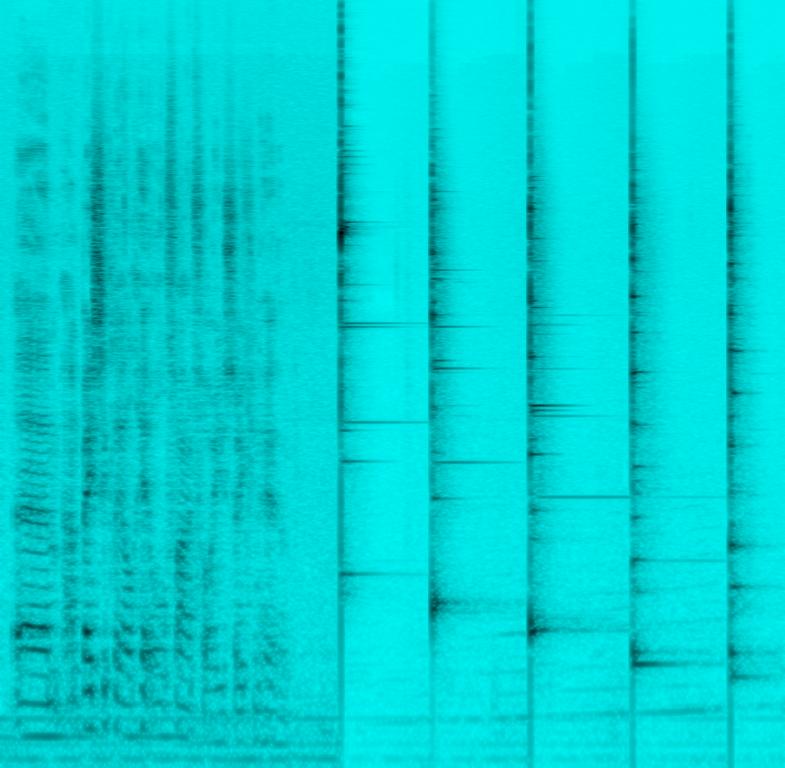
The low quality recording features a tutorial that consists of a flat male vocal talking, after which there are a few different pitch cowbell one shots. The recording is in mono and it is noisy.